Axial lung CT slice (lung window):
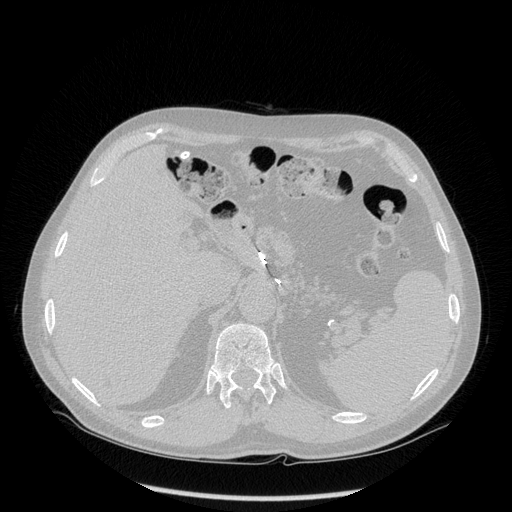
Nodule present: no